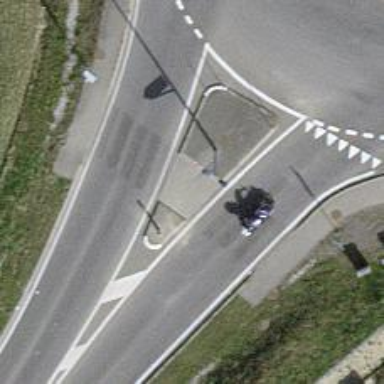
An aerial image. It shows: Crossing with island in the road.